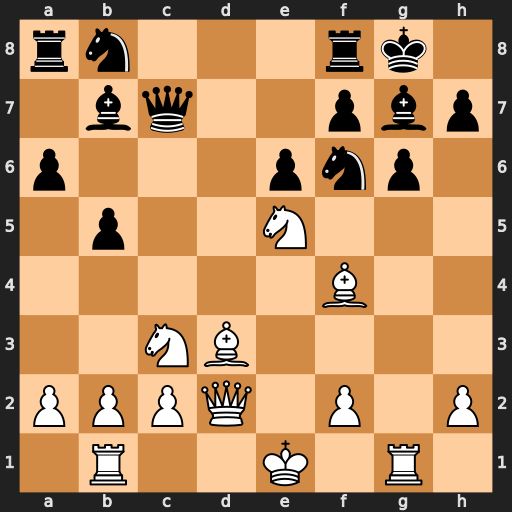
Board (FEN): rn3rk1/1bq2pbp/p3pnp1/1p2N3/5B2/2NB4/PPPQ1P1P/1R2K1R1
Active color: w
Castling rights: -
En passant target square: -
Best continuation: Nxg6 fxg6 Bxc7